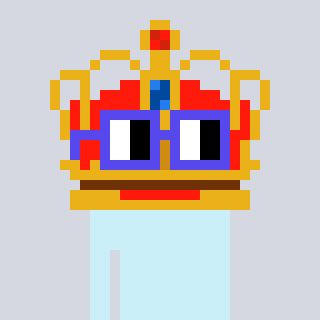
a pixel art character with square blue glasses, a crown-shaped head and a cold-colored body on a cool background